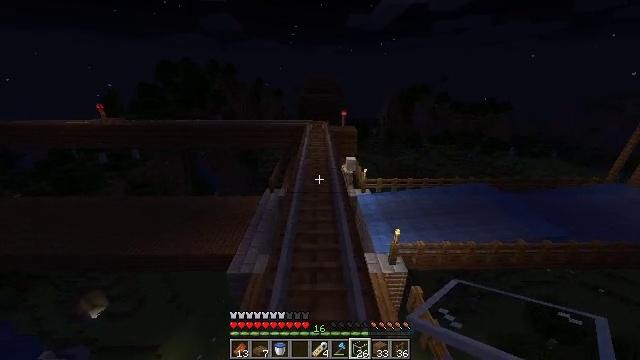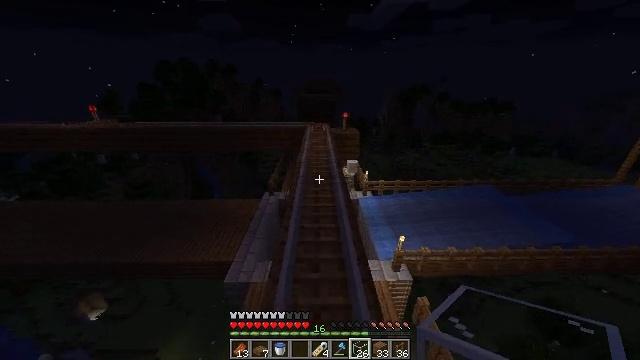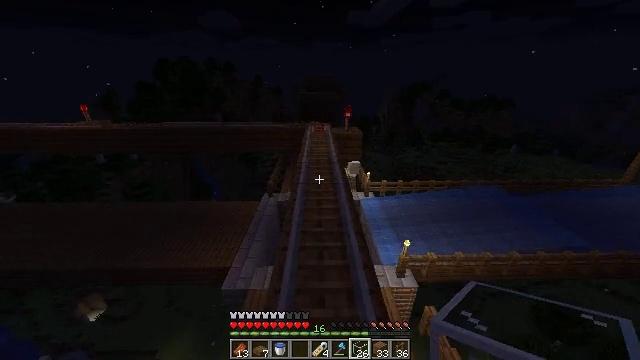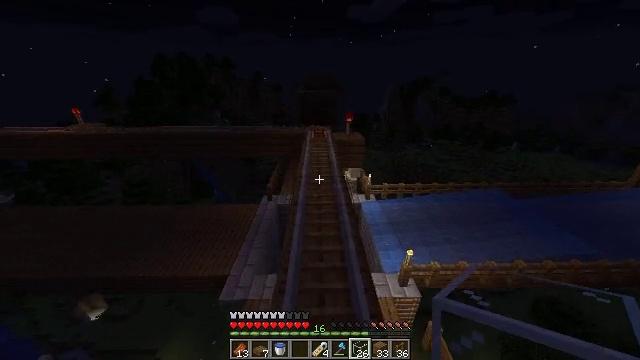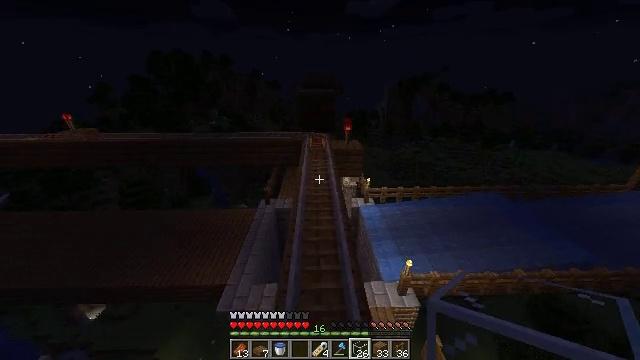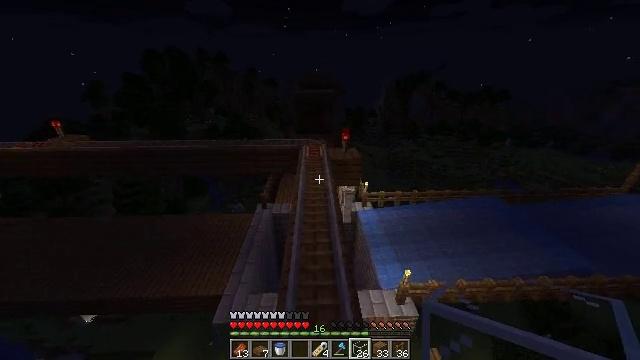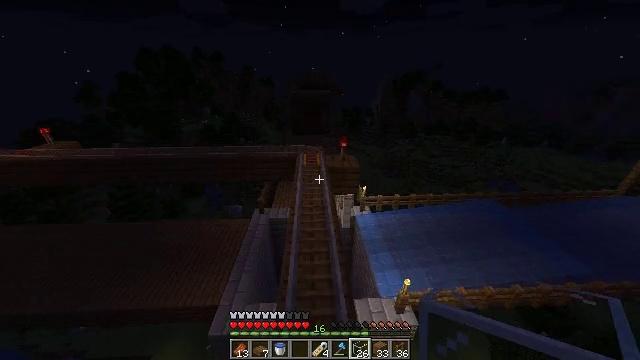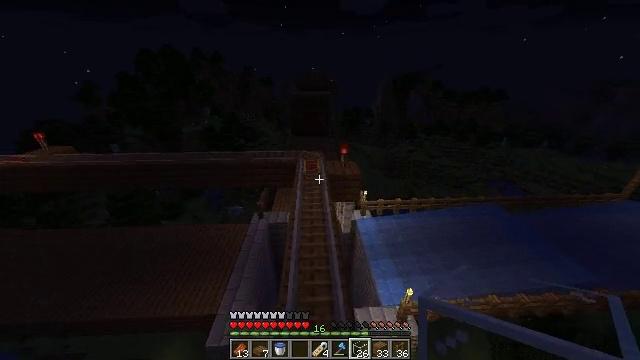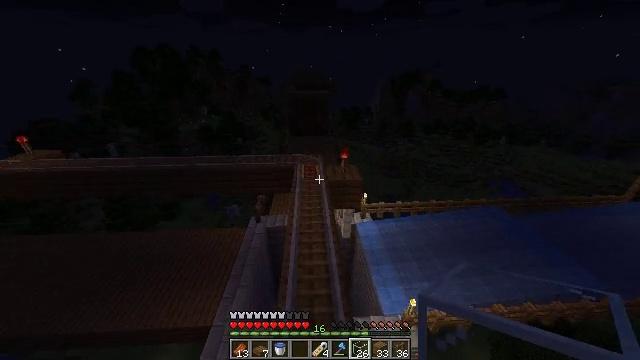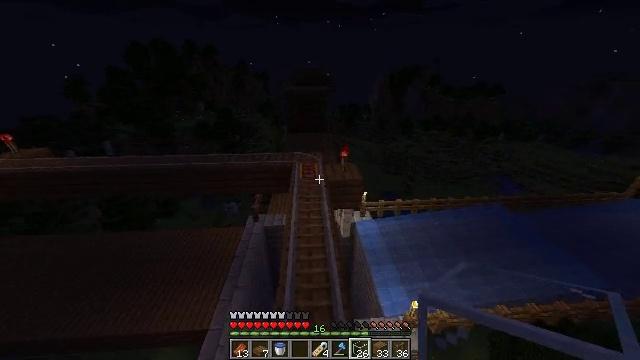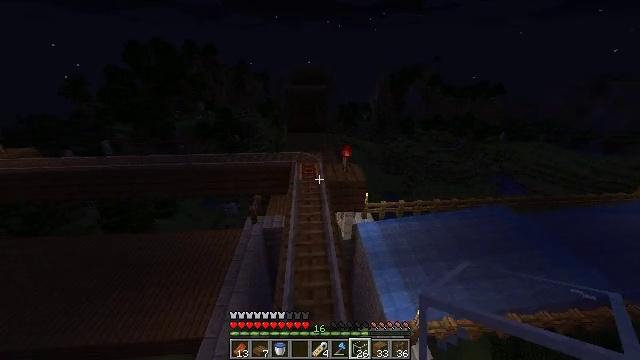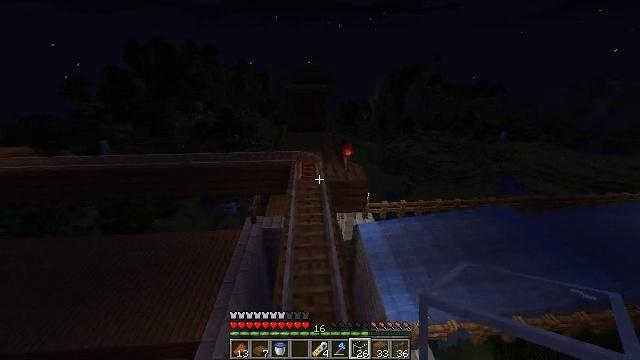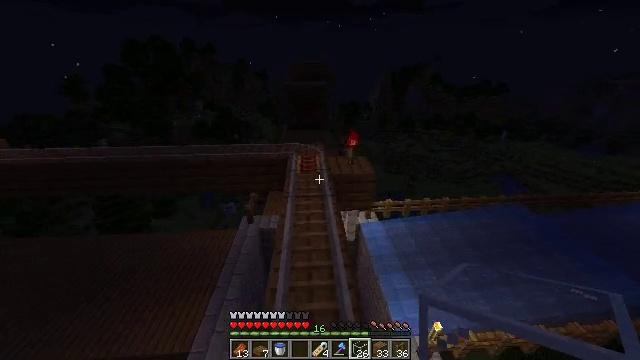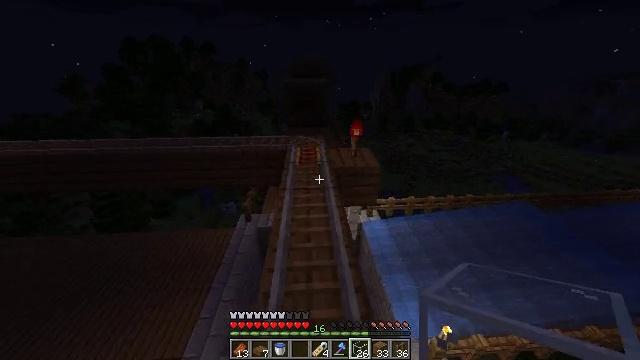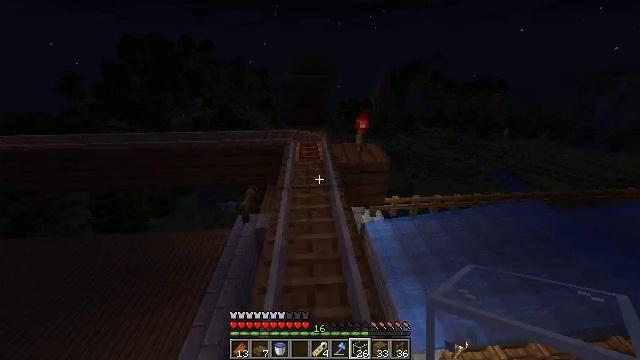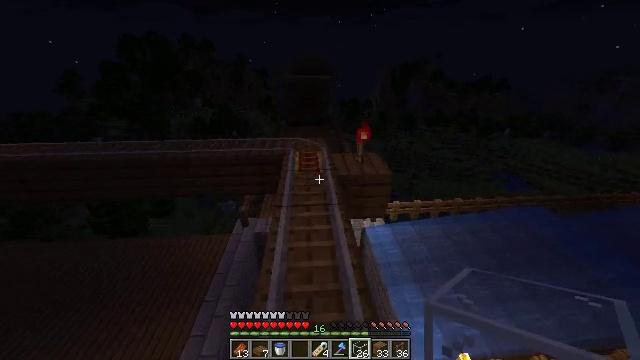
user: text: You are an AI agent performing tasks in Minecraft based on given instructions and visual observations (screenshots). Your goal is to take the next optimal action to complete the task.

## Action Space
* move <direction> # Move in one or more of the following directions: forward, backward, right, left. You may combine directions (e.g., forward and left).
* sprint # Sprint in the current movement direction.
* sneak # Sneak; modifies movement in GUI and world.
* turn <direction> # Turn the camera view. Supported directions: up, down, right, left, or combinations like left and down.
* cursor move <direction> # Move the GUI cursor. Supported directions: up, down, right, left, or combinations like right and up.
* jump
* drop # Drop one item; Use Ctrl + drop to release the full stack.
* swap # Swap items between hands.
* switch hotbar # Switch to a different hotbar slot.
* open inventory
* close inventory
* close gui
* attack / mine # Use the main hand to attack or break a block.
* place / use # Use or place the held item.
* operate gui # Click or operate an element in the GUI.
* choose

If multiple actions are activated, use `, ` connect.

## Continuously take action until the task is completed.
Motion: motion action
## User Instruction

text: Break the glass block.
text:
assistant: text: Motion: move forward
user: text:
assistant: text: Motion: move forward
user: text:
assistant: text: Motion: move forward, turn down, jump
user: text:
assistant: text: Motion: move forward, jump
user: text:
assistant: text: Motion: move forward, jump
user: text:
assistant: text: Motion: move forward, jump
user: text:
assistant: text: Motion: move forward, jump
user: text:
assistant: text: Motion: move forward, jump
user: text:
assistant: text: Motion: move forward, jump
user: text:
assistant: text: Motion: move forward, jump
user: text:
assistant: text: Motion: move forward, jump
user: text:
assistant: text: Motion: move forward, jump
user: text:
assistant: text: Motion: move forward, sprint, jump
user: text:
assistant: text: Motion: move forward, sprint, jump
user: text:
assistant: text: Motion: move forward, sprint, jump
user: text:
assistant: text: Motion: move forward, sprint, jump
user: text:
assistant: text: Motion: move forward, jump
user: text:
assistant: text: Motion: move forward, jump
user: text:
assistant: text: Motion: move forward, jump
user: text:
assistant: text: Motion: move forward, jump
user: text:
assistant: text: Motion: move forward
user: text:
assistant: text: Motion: move forward
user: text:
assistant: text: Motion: move forward, turn left
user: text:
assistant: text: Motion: move forward, turn left
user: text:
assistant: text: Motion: move forward
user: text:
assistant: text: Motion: no_op
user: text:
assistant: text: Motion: no_op
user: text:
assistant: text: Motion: no_op
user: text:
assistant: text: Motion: no_op
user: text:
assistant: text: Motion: no_op